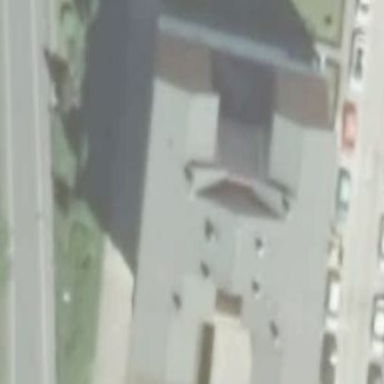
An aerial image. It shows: Part of building.